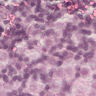
Metastatic tissue present: yes